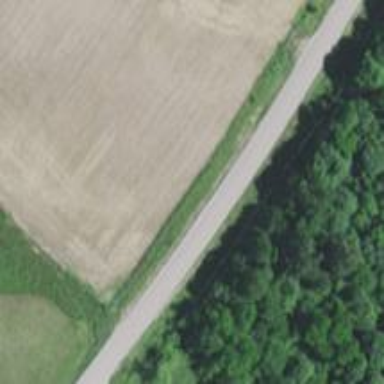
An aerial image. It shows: Secondary road.